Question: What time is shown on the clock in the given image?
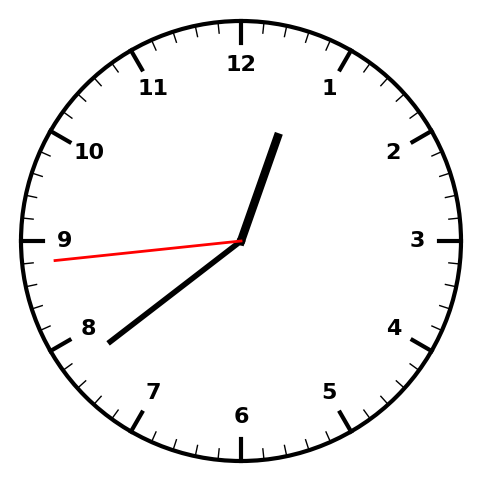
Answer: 12:38:44